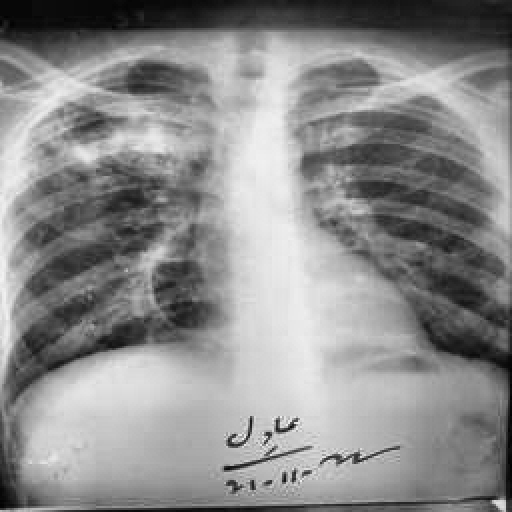
Finding: TUBERCULOSIS